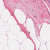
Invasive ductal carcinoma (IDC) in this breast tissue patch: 0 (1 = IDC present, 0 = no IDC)